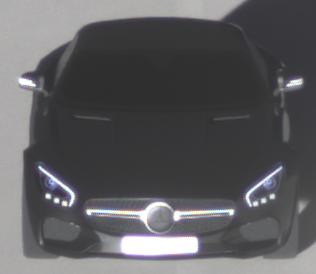
Make: Mercedes-Benz
Model: AMG GT Coupé
Detailed model: AMG GT (190) Coupé
Model produced from: 2014/10
Model produced until: 2017/01
Doors: 2
Color: black
Road condition: dry road
Daytime: sunrise or sunset
Contrast: high contrast